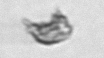
Label: detritus_transparent